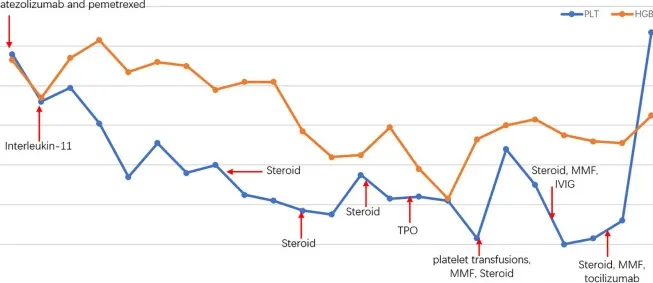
Longitudinal changes in PLT count or HGB over time. PLT, platelet; HGB, hemoglobin; MMF, mycophenolate mofetil; IVIG, intravenous immunoglobulin; TPO, thrombopoietin.
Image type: pathology (masson_trichrome)